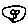
Label: smiley face